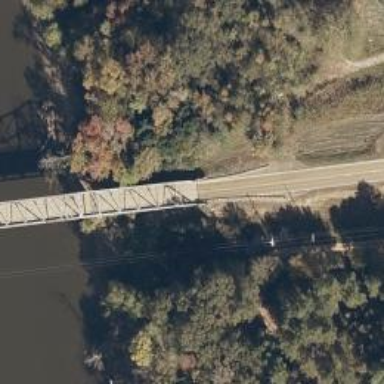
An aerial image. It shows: Secondary road with bridge.